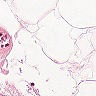
Metastatic tissue present: no